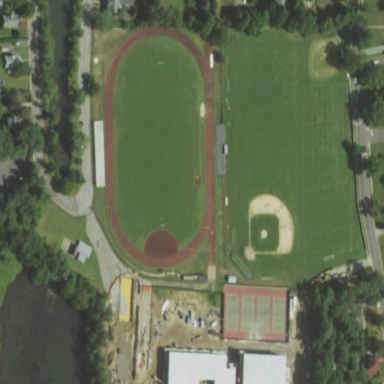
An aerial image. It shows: Athletics pitch used for leisure sports activities.